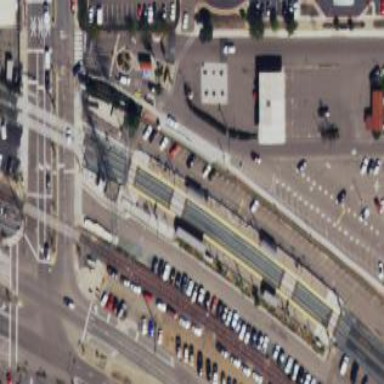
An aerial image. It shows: Light rail platform situated at railway platform designated for public transport.